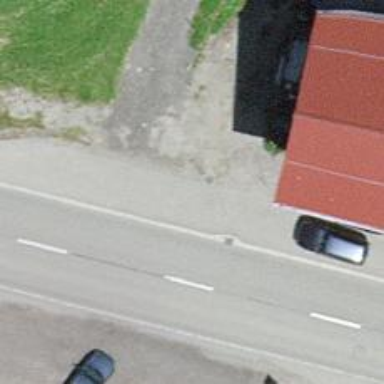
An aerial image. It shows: Bus stop with platform for public transport.